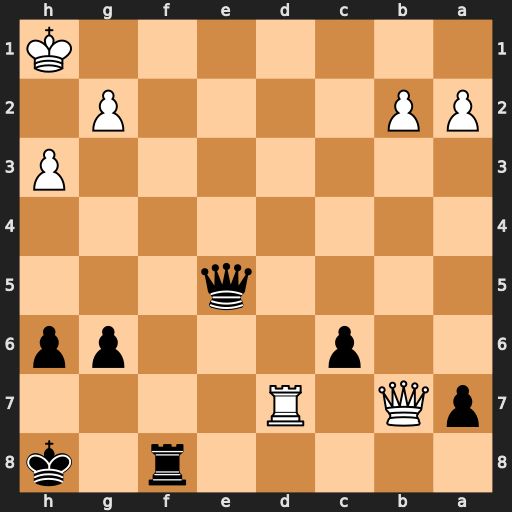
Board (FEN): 5r1k/pQ1R4/2p3pp/4q3/8/7P/PP4P1/7K
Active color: b
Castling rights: -
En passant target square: -
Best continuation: Rf1#